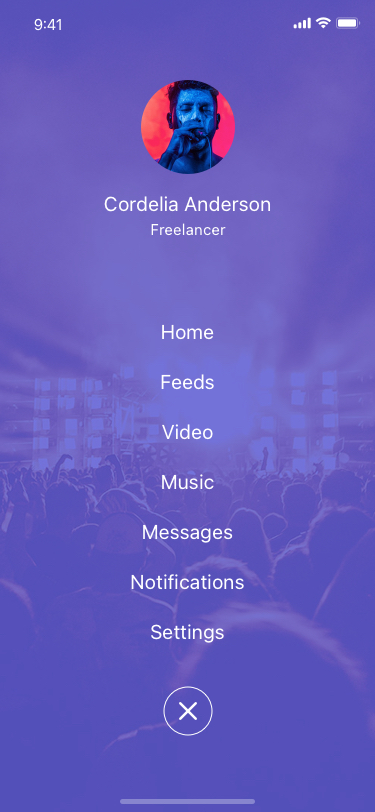
Text in this UI design:
Cordelia Anderson
Freelancer
Home
Feeds
Video
Music
Messages
Notifications
Settings